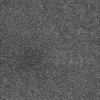
Atmospheric dust classification: dusty